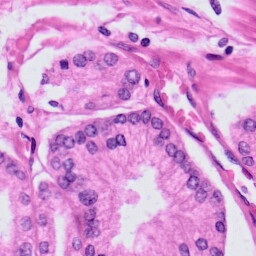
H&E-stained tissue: Prostate